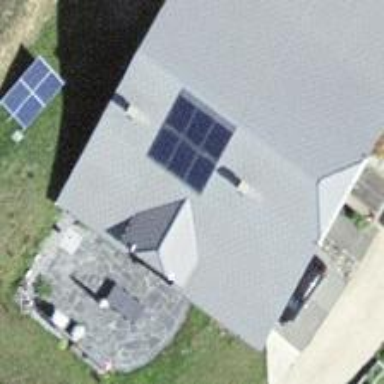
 consisting of solar photovoltaic panels."